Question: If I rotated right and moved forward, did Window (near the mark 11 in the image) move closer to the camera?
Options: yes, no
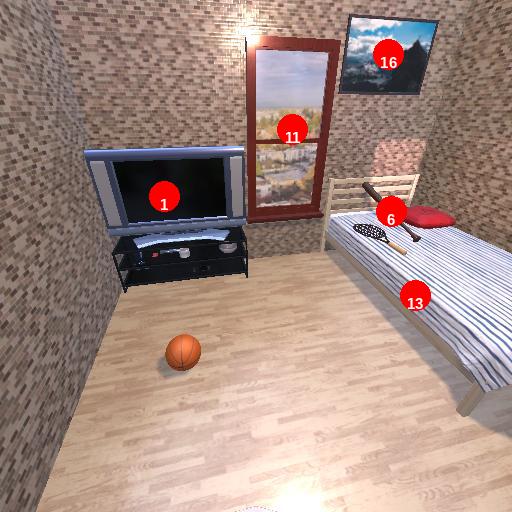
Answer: yes